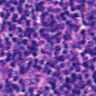
Metastatic tissue present: no